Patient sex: M
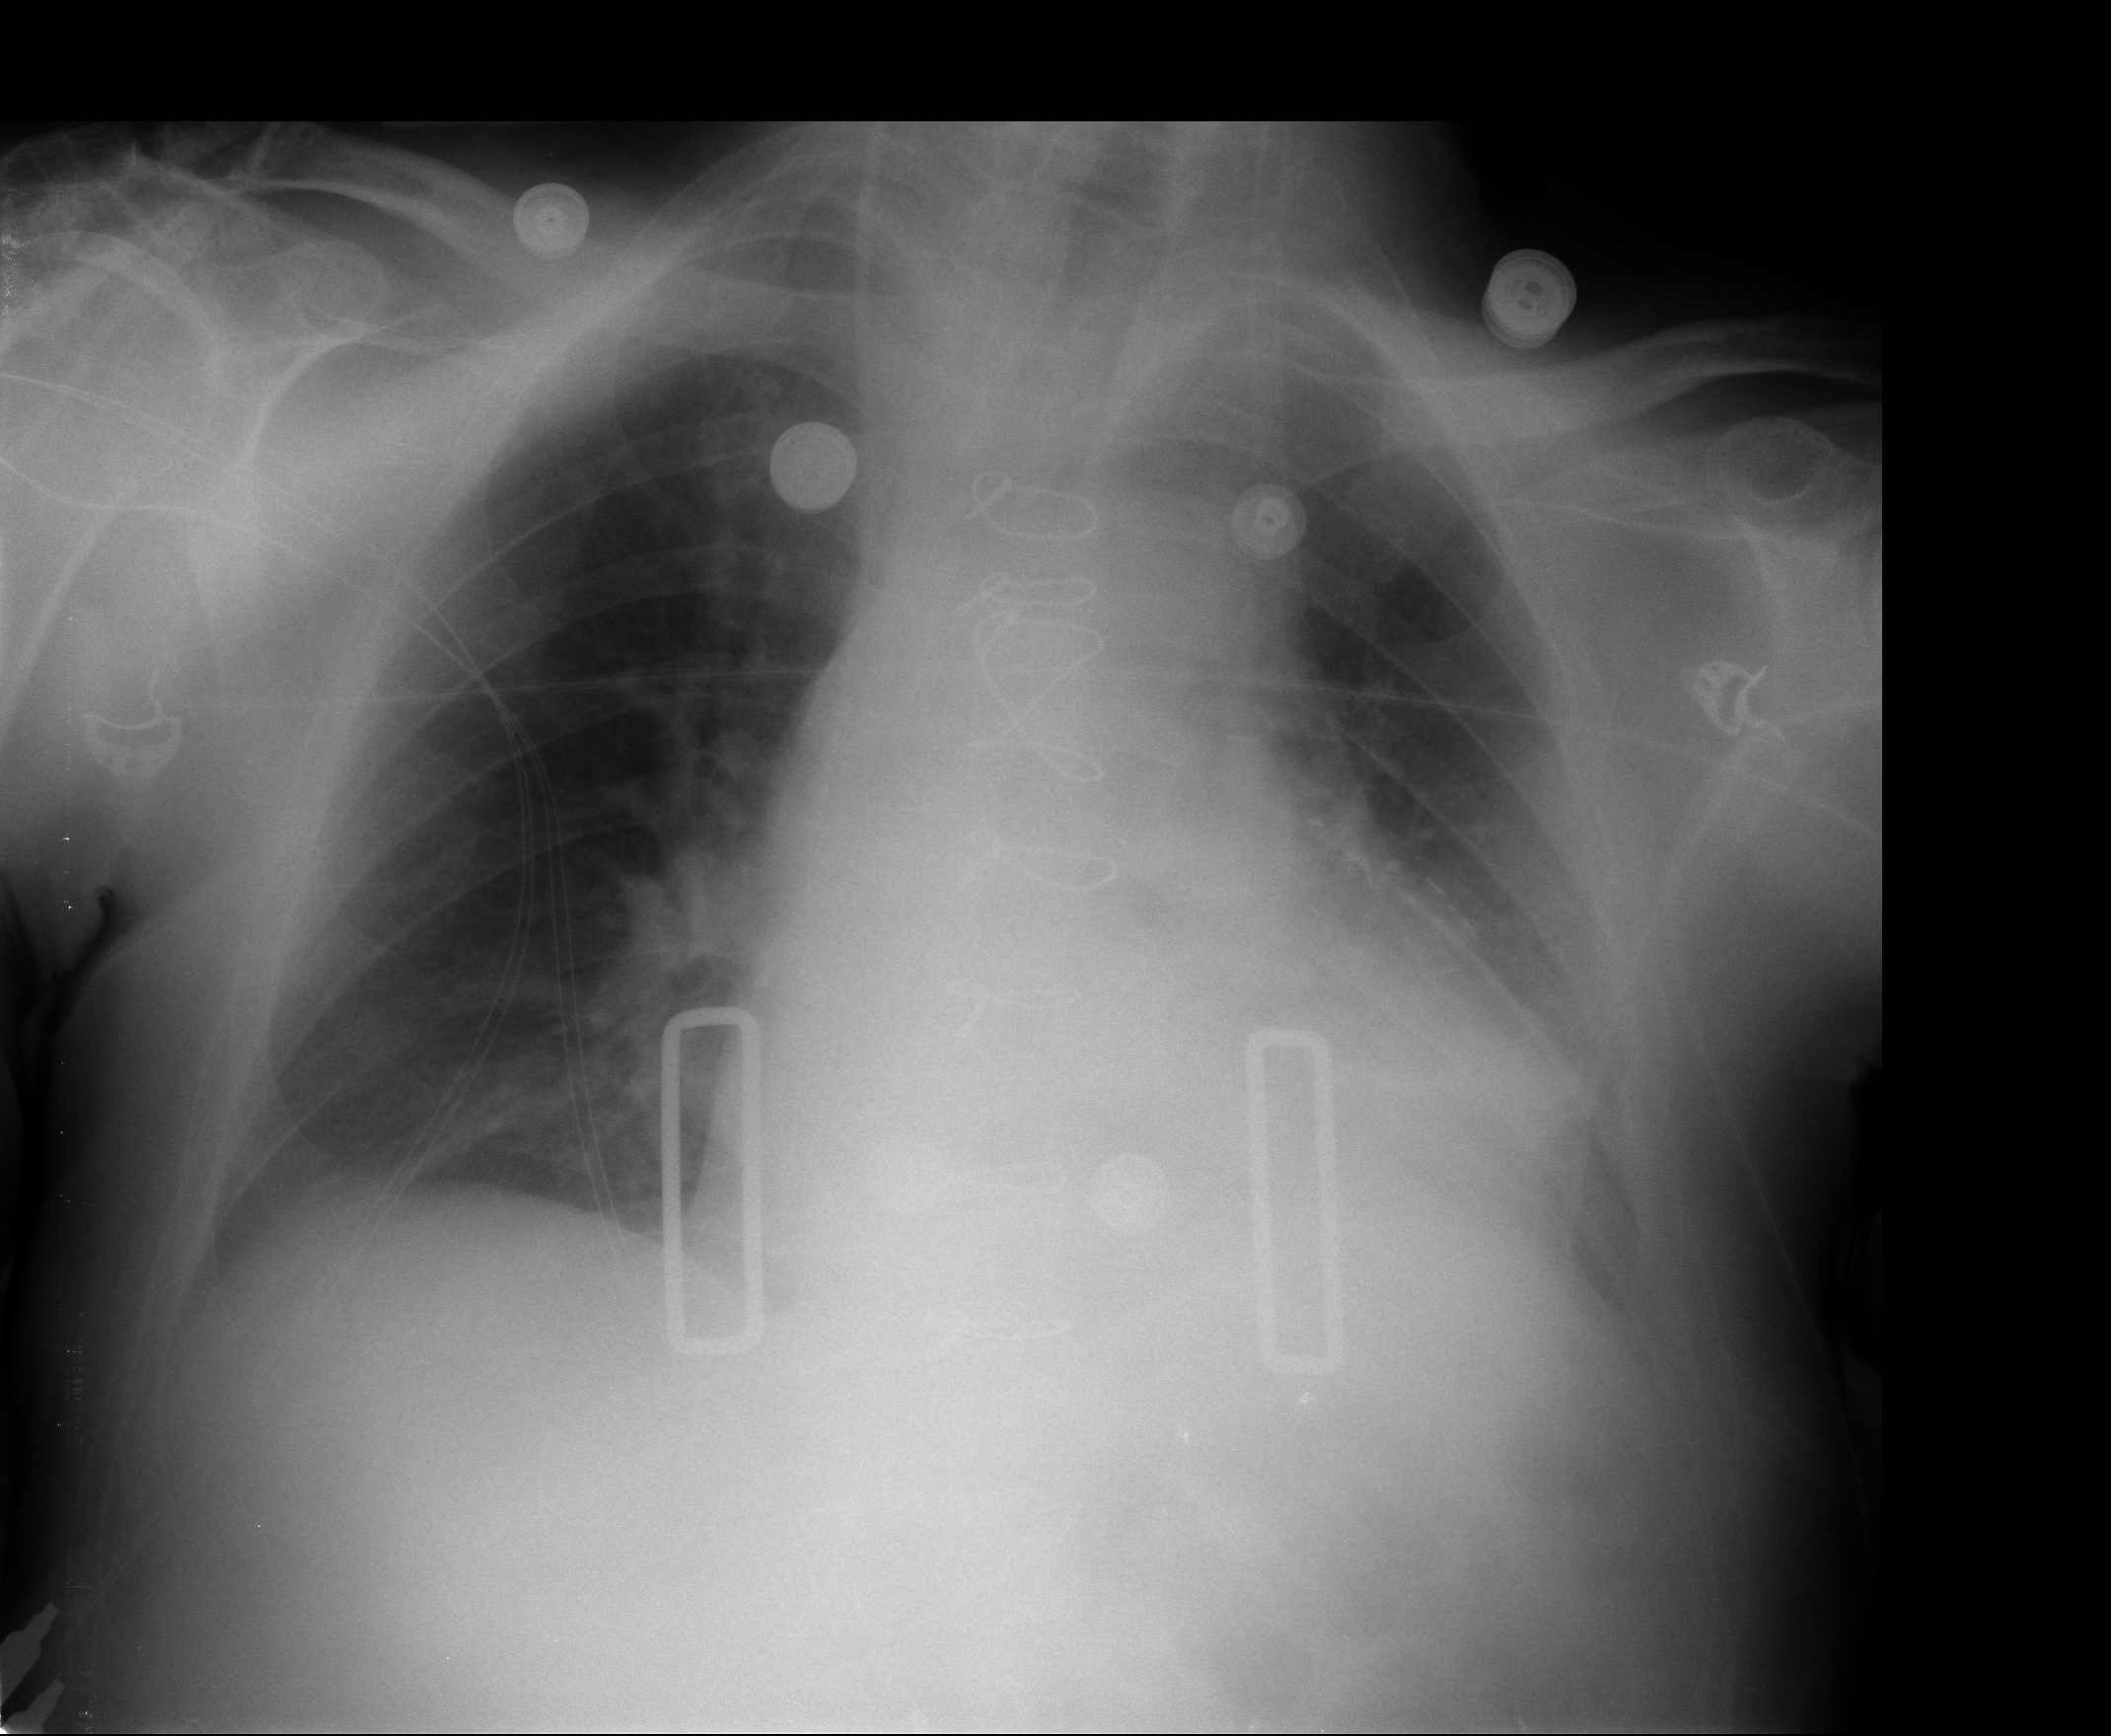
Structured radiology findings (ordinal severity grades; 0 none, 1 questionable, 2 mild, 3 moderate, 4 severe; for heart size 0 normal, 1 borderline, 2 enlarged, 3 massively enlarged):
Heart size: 2
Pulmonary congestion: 1
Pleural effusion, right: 1
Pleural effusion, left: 2
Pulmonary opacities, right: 0
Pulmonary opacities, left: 0
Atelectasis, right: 2
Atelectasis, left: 2